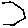
Label: hexagon